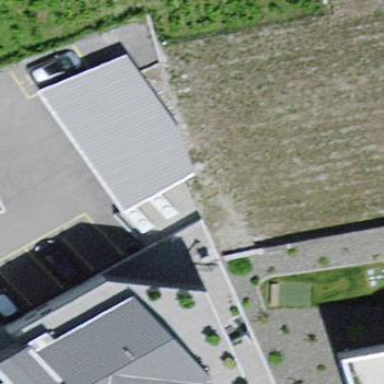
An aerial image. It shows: Shed building.